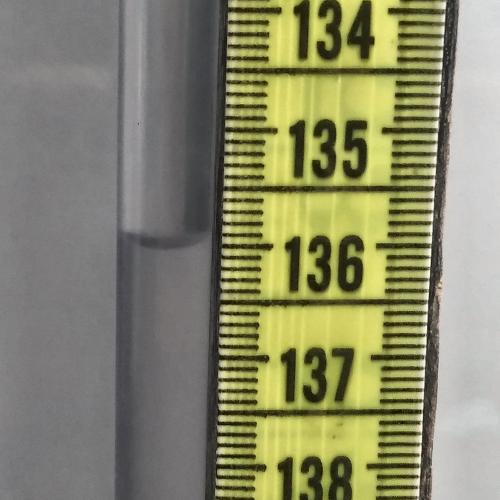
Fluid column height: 136.0 cm